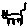
Label: cat